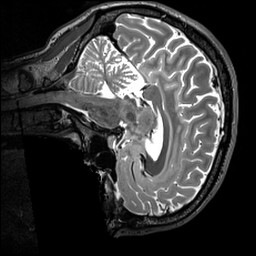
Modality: T2w
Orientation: sagittal
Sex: male